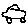
Label: car